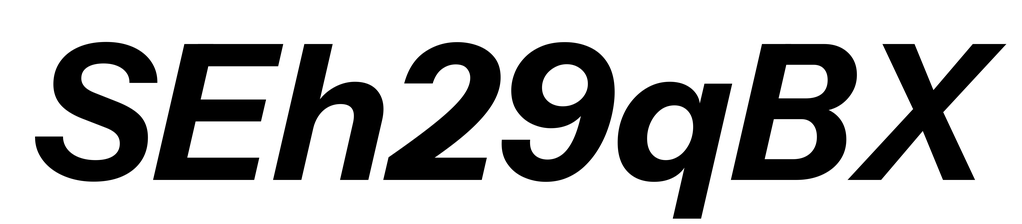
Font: InstrumentSans-Italic_Bold_Italic